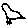
Label: bird